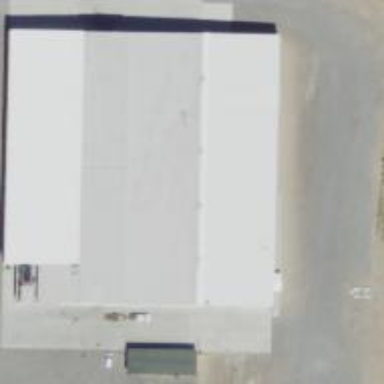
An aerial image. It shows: Industrial building.